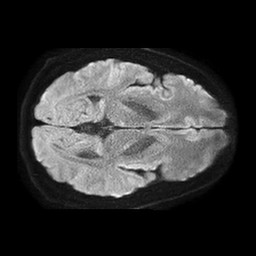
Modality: TRACE
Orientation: axial
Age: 37
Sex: male
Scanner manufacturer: philips
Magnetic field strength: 1.5 T
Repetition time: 4.6 s
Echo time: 0.08517 s